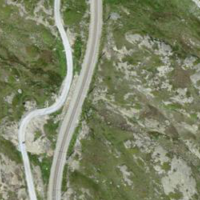
EUNIS habitat code: 31
Species observed at this site:
Montifringilla nivalis
Rumex alpinus